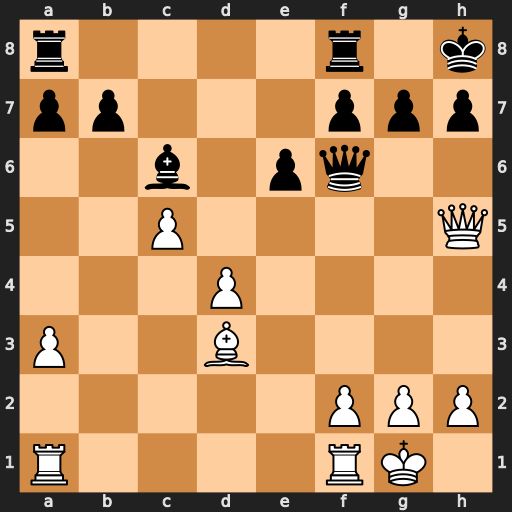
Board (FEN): r4r1k/pp3ppp/2b1pq2/2P4Q/3P4/P2B4/5PPP/R4RK1
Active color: w
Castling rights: -
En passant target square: -
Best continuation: Qxh7#